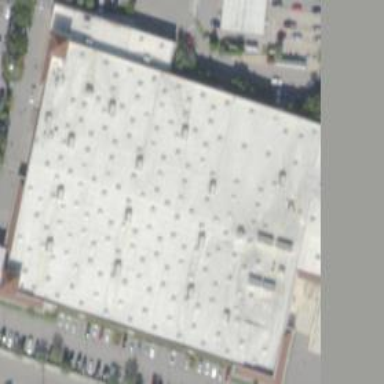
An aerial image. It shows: Wholesale shop within building.